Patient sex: F
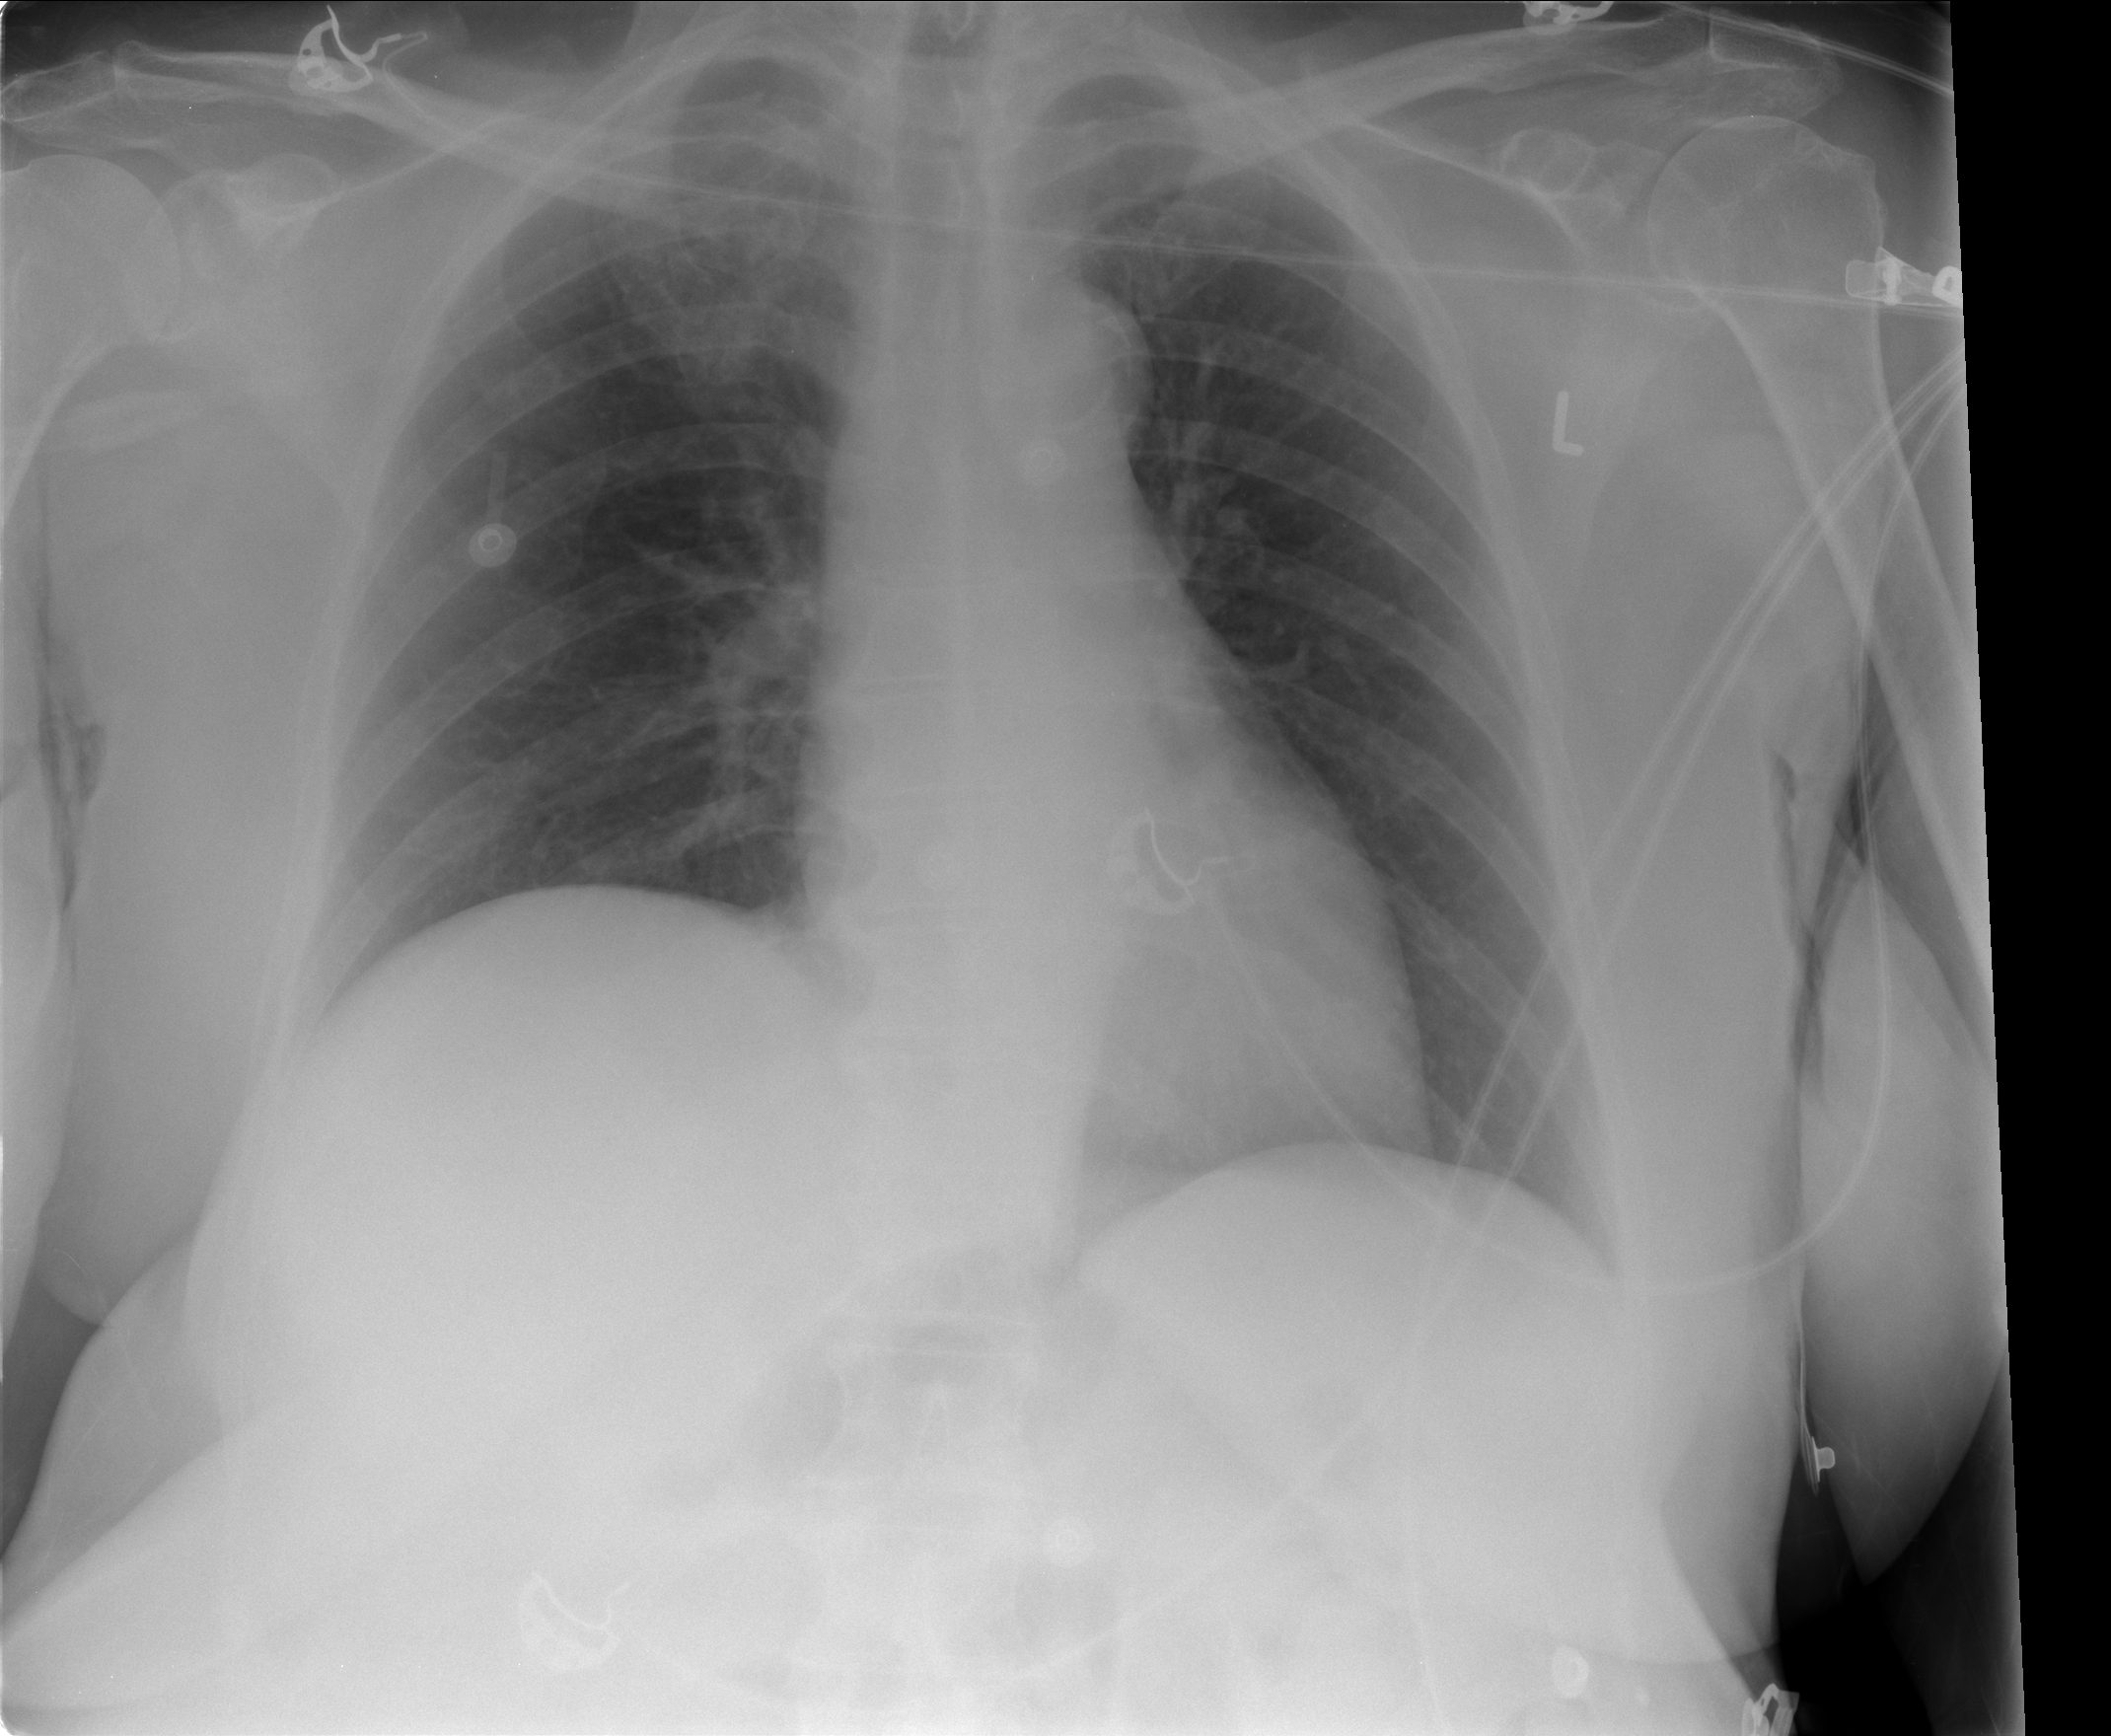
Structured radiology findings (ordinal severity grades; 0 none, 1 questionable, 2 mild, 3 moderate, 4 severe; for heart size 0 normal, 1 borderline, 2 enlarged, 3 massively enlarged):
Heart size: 0
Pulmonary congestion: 0
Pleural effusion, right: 0
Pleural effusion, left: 0
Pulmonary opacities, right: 0
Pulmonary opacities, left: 0
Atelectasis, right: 1
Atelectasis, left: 0